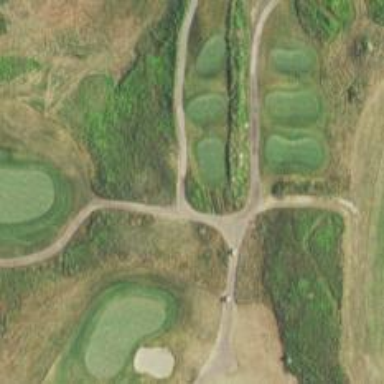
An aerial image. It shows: Golf cartpath that is also road path.